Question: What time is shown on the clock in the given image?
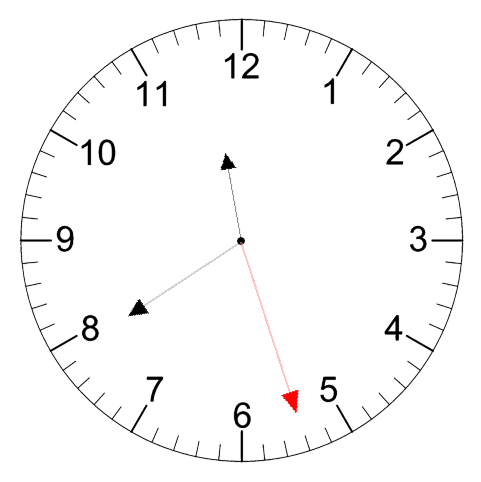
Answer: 11:39:27